Field crop: maize
Growth stage: 2
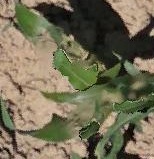
Species: maize